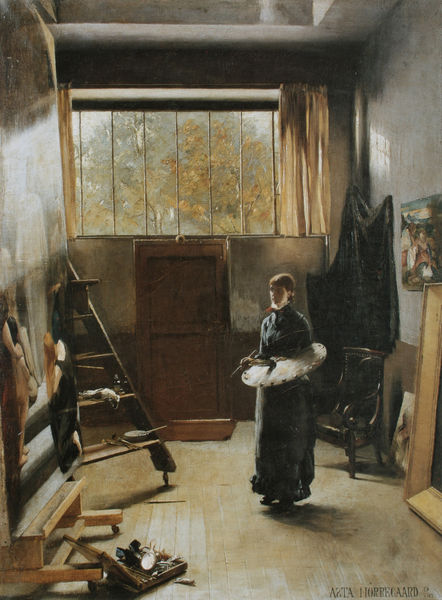
Titel: Im Atelier
Künstler: Asta Nørregaard
Institution: Privatsammlung
Schlagwörter: baum, blätter, dunkel, gemälde, laub, schatten, weiß, bäume, ocker, braun, fenster, frau, grau, hell, holz, kleid, licht, raum, schwarz, stuhl, tür, zimmer, ölbild, ausblick, dame, tuch, beige, rock, regal, wand, falten, rahmen, stehen, bild, signatur, vorhang, öl, natur, spiegelung, gitter, boden, interieur, realismus, sessel, stehend, tücher, decke, aussicht, schrift, bilderrahmen, schlagschatten, parkett, farben, hellbraun, farbe, herbst, türe, dielen, romantik, ölgemälde, leiter, treppe, historienbild, gardine, vorhänge, diele, holzboden, realistisch, atelier, malerin, staffelei, stufen, lichteinfall, holzdielen, betrachtung, monumental, eng, fugen, spitzweg, durchblick, lehnstuhl, gross, kittel, leinwand, schachtel, dielenboden, künstlerin, palette, pinsel, punsel, rom, betrachten, kasten, werkzeug, versunken, brauntöne, rollen, streiflicht, armlehnstuhl, malkasten, malutensilien, format, koffer, pfanne, oberlicht, riesig, übergröße, langes kleid, altbau, fahrbar, fästchen, gekreuzigt, grass, grosses format, haus, malerin im atelier, rosa, sitzen, tpre, villa massimo, vorhang aufgezogen